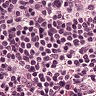
Metastatic tissue present: no